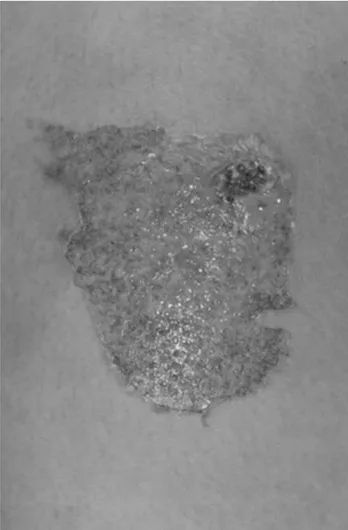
Total body surface area (TBSA) (0.5 %) mixed depth burn on the anterior aspect of thigh. The patient was initially managed conservatively before undergoing surgery.
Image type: medical_photograph (other_medical_photograph)